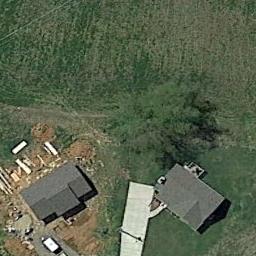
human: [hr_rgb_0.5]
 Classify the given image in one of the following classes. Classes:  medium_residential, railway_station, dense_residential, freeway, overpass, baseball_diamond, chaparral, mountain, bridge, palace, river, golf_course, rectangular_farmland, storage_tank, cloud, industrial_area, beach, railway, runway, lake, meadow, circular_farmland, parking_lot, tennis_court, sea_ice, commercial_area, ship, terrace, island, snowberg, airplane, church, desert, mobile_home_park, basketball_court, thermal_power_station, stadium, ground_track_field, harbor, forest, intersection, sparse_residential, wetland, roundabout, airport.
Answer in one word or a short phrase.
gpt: sparse_residential